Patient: sex F, age 52
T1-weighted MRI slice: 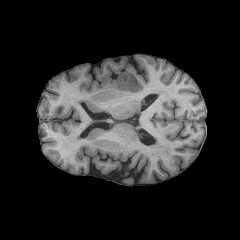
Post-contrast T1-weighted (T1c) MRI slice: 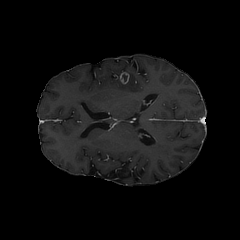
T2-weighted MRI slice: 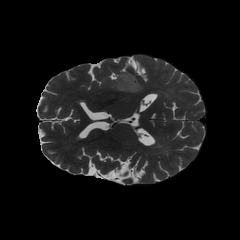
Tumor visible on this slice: yes
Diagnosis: Glioblastoma, IDH-wildtype
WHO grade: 4